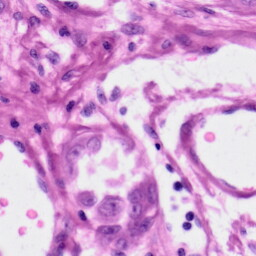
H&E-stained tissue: Skin